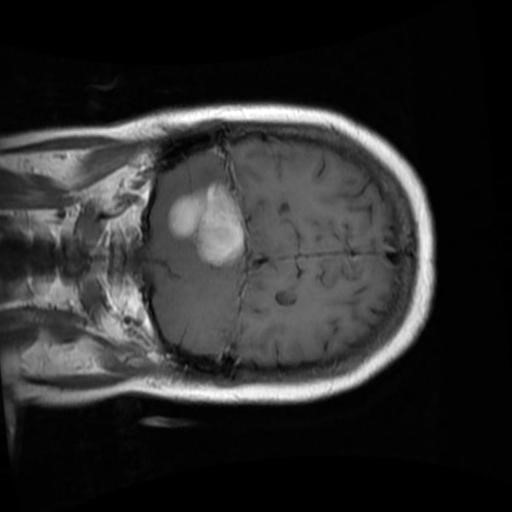
Label: brain_menin